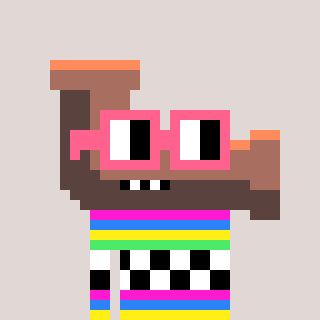
a pixel art character with square pink glasses, a pipe-shaped head and a orange-colored body on a warm background